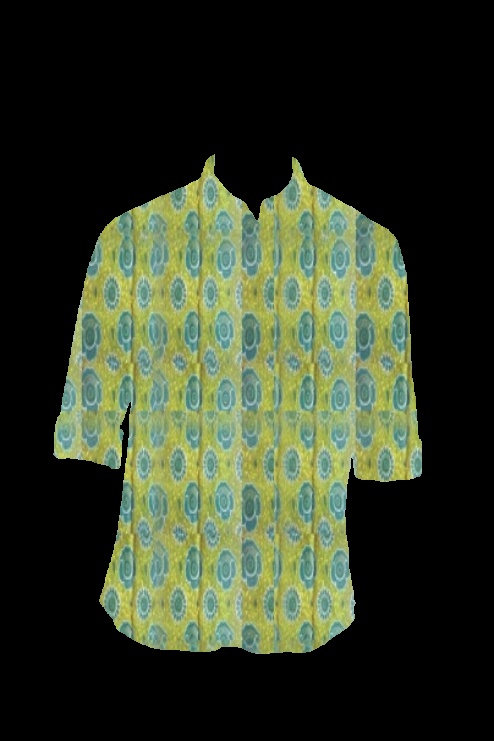
green multi paisley tee